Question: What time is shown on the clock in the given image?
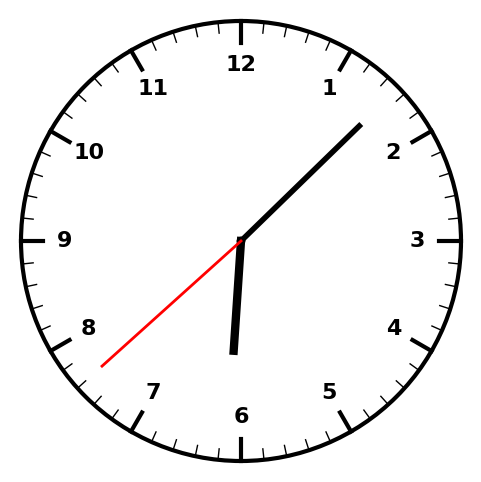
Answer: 06:07:38